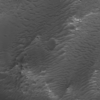
Label: not_dusty